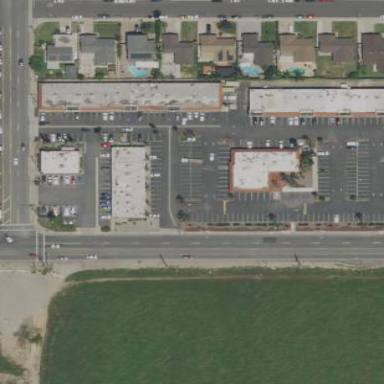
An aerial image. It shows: Retail area.